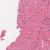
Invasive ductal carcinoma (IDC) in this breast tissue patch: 1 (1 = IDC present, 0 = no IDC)